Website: bh-photo
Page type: account-selection
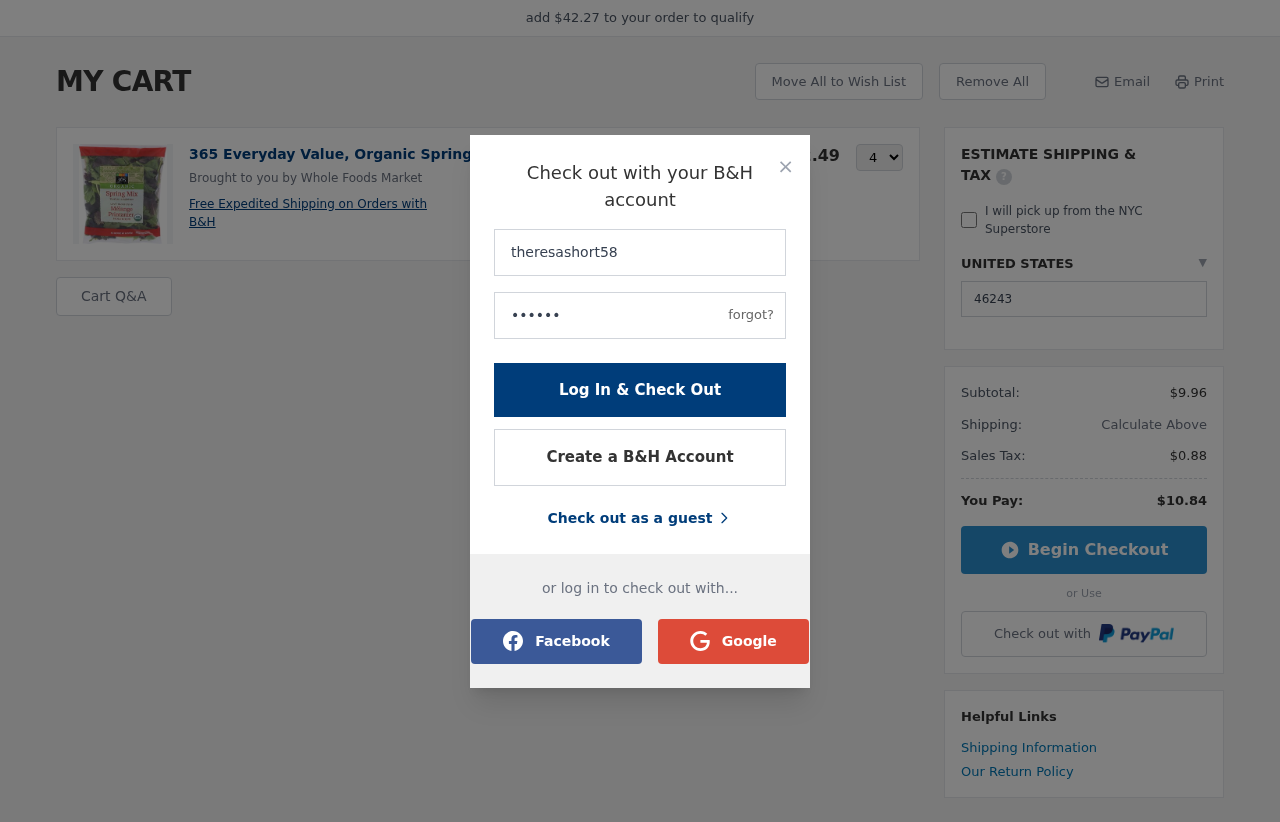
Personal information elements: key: PII_COUNTRY
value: UNITED STATES
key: PII_LOGIN_USERNAME
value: theresashort58
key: PII_POSTCODE
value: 46243
Product elements: key: PRODUCT1_DESC
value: Brought to you by Whole Foods Market
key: PRODUCT1_NAME
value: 365 Everyday Value, Organic Spring Mix, 4 OZ
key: PRODUCT1_PRICE
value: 2.49
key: PRODUCT1_QUANTITY
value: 4
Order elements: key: ORDER_SUBTOTAL
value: $9.96
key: ORDER_TAX
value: $0.88
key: ORDER_TOTAL
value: $10.84
Other elements: key: AMOUNT_TO_QUALIFY
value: $42.27